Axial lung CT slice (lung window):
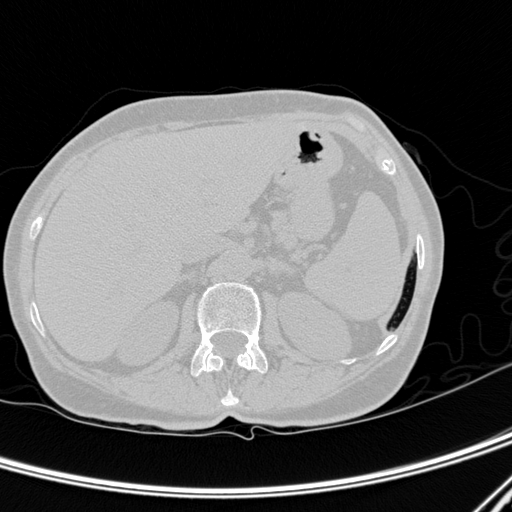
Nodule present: no